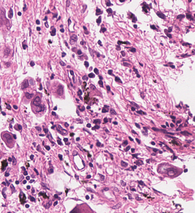
Tumor epithelial tissue: yes
Tumor-associated stroma tissue: yes
Normal tissue: no